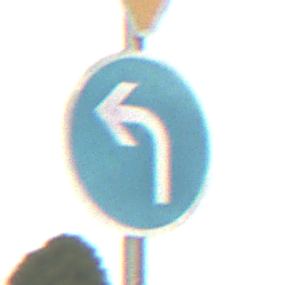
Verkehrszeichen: VorgeschriebeneFahrtrichtungLinks
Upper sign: VorfahrtGewaehren
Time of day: SunriseSunset
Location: Outdoor (RoadRail)
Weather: PartlyCloudy
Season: NotSpecified
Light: Natural